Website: home-depot
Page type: customer-info-address
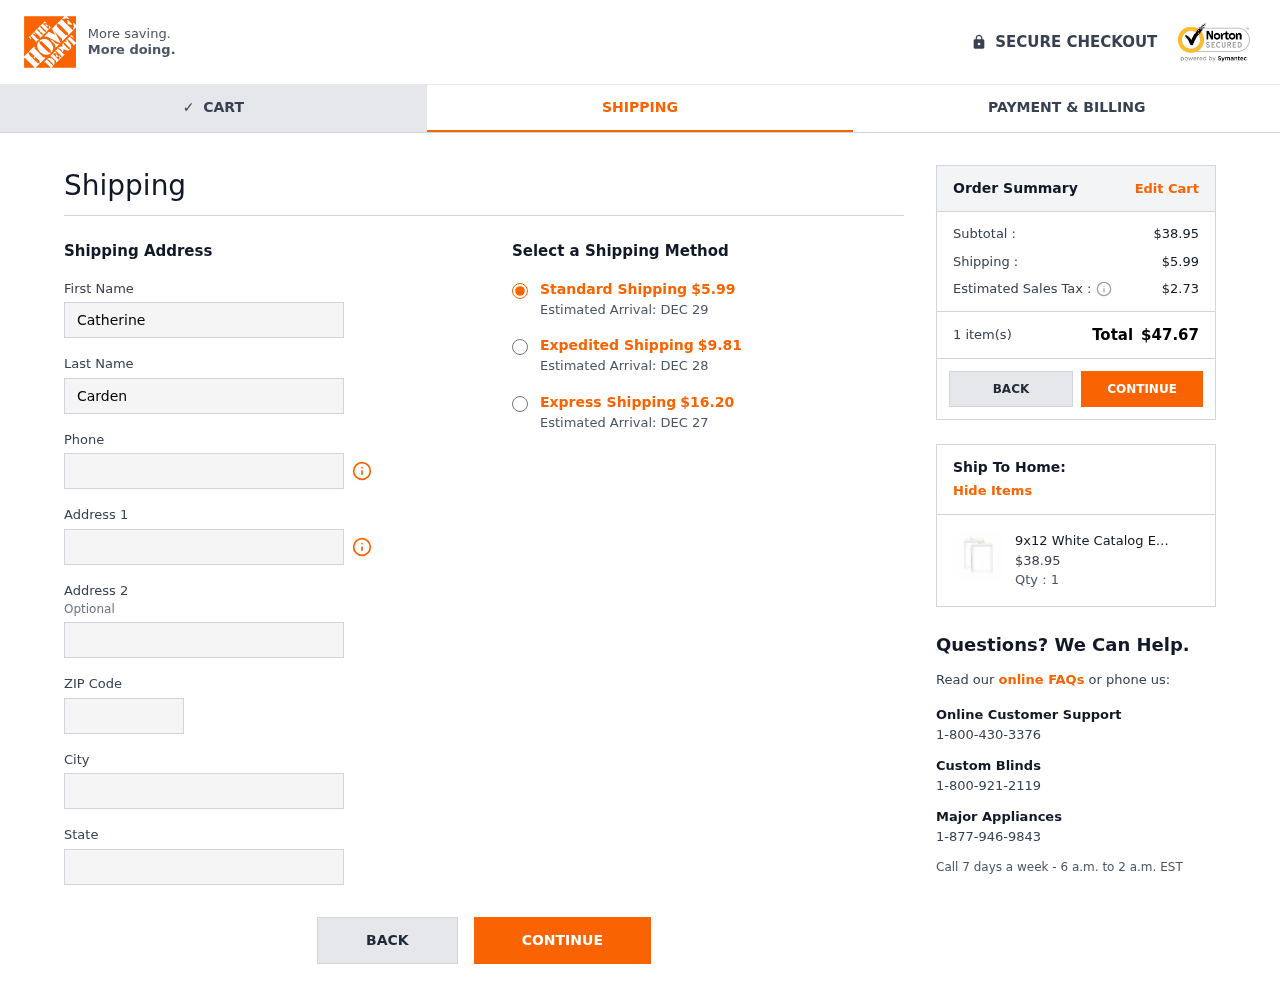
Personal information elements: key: PII_CITY
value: Rhondafurt
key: PII_FIRSTNAME
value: Catherine
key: PII_LASTNAME
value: Cardenas
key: PII_PHONE
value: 5318586340
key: PII_POSTCODE
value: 14072
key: PII_STATE
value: Pennsylvania
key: PII_STREET
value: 8152 Michael Plain
Product elements: key: PRODUCT1_NAME
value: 9x12 White Catalog Envelope, Peel & Seal
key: PRODUCT1_PRICE
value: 38.95
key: PRODUCT1_QUANTITY
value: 1
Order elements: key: ORDER_SHIPPING_COST
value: $5.99
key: ORDER_DELIVERY_DATE
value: Estimated Arrival: DEC 29
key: ORDER_SHIPPING_COST_EXPEDITED
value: $9.81
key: ORDER_DELIVERY_DATE_EXPEDITED
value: Estimated Arrival: DEC 28
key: ORDER_SHIPPING_COST_EXPRESS
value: $16.20
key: ORDER_DELIVERY_DATE_EXPRESS
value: Estimated Arrival: DEC 27
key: ORDER_SUBTOTAL
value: $38.95
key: ORDER_TAX
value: $2.73
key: ORDER_NUM_ITEMS
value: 1 item(s)
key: ORDER_TOTAL
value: $47.67